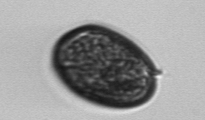
Label: Prorocentrum